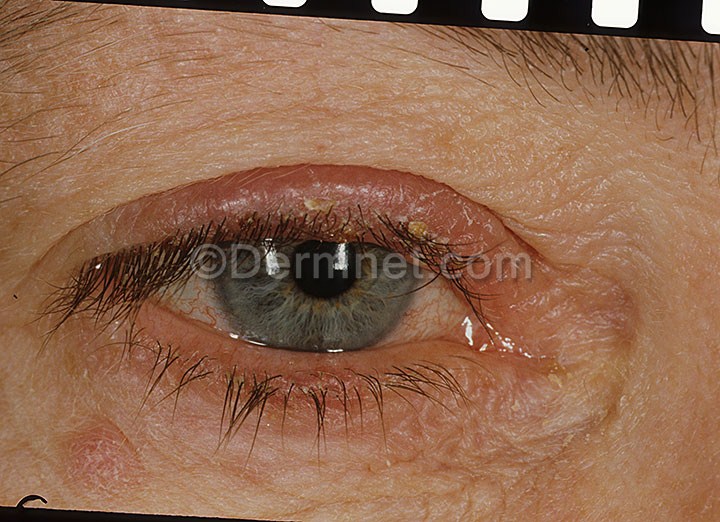
Disease: Acne and Rosacea Photos